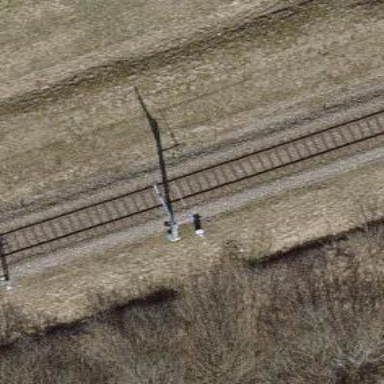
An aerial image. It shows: Catenary mast for power lines.